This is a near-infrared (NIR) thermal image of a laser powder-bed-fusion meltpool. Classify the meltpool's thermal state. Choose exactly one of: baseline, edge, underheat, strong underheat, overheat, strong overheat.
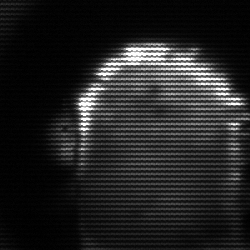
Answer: baseline